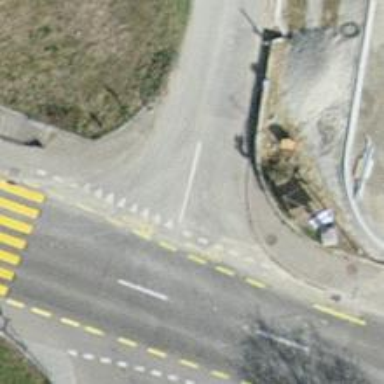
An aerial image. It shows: Asphalt sidewalk along the footway.